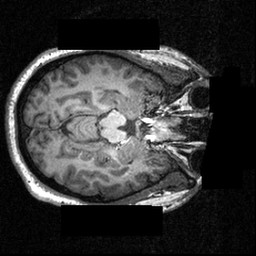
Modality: T1w
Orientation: axial
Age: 21
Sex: male
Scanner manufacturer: siemens
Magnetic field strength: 3.951 T
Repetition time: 1.5 s
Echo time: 0.00335 s